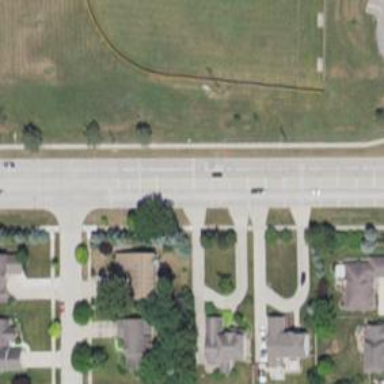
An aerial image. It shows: Secondary road.